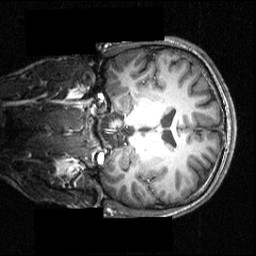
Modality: T1w
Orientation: coronal
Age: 20
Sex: male
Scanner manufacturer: siemens
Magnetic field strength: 3.951 T
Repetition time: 1.5 s
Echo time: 0.00335 s